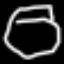
Label: octagon